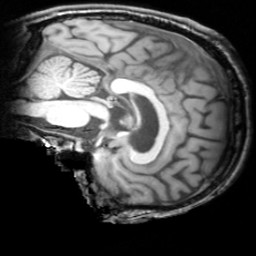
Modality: T1w
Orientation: sagittal
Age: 62
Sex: male
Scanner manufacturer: siemens
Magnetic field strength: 3 T
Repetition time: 1.62 s
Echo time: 0.003 s